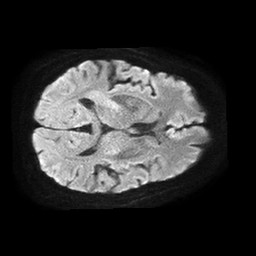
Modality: TRACE
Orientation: axial
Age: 73
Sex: male
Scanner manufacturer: philips
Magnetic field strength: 1.5 T
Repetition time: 4.6 s
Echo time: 0.08631 s